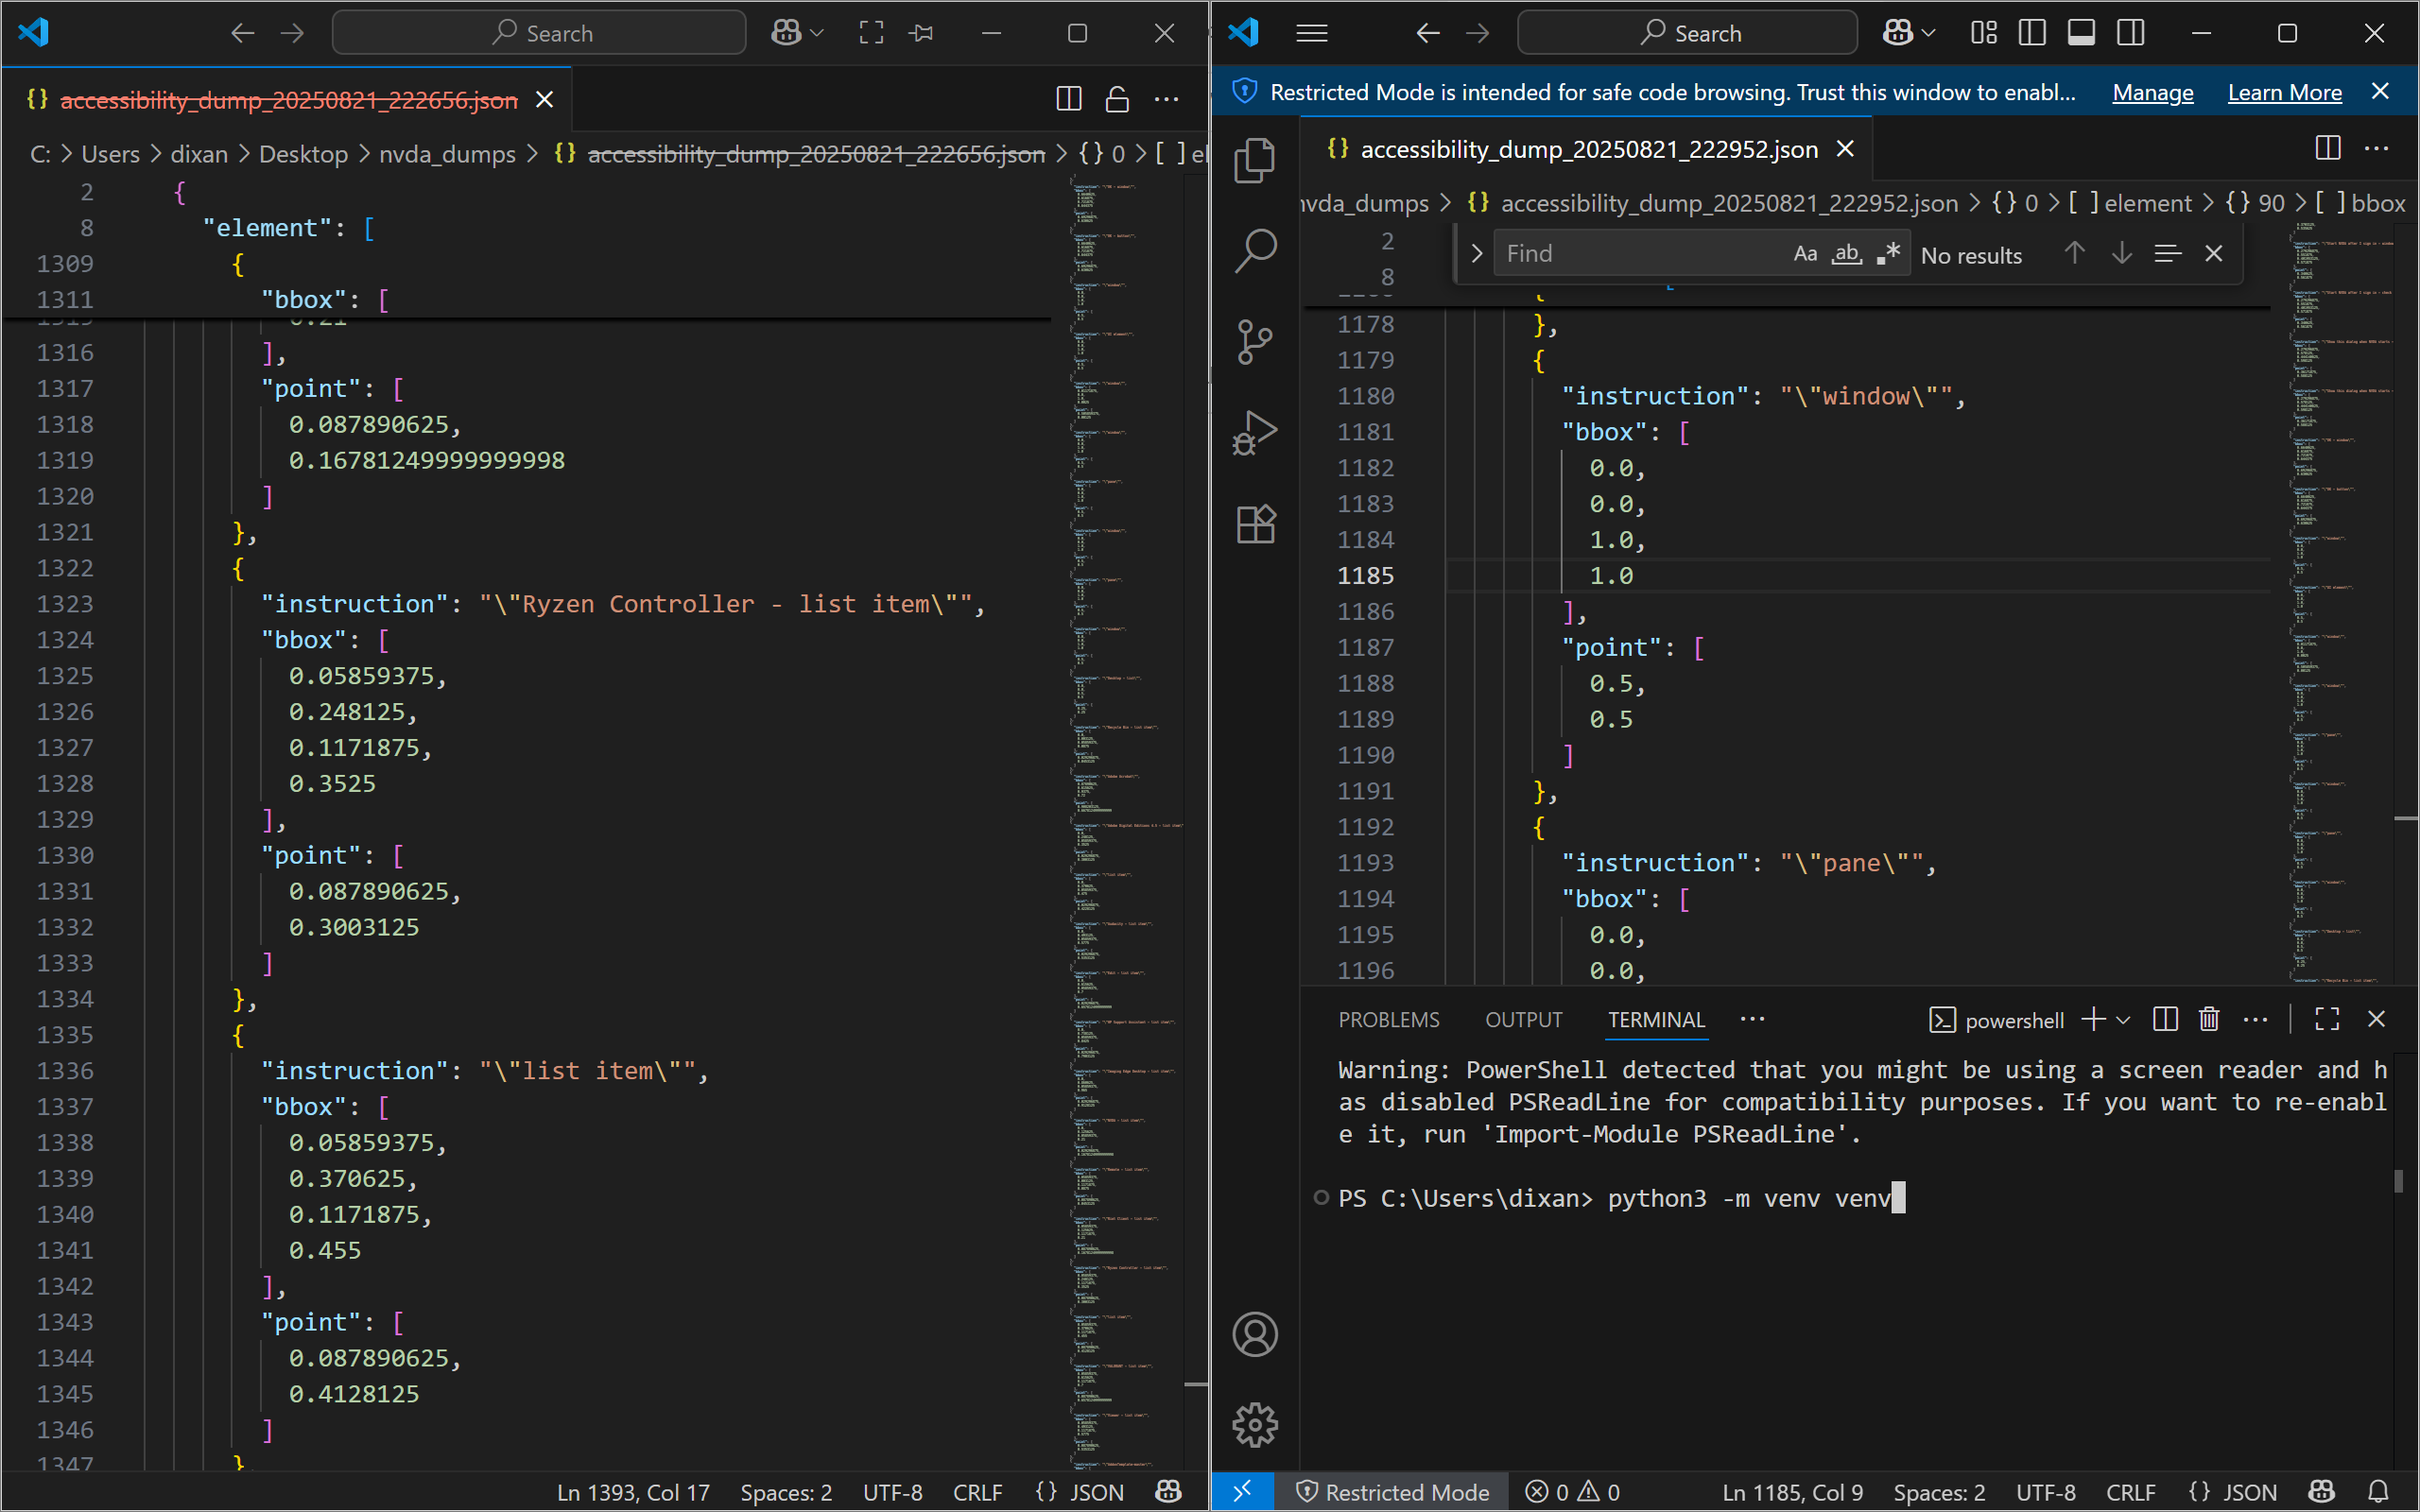
UI elements on screen:
"Desktop - window"
"Untitled document - Google Docs - window"
"System - menu bar - Contains commands to manipulate the window"
"System - menu item"
"title bar - value: Untitled document - Google Docs"
"Minimise - button - Moves the window out of the way"
"Maximise - button - Makes the window full screen"
"Close - button - Closes the window"
"Tom Holland and Gordon Ramsay Bond Over A Spicy Fried Chicken Sandwich - YouTube - window"
"System - menu bar - Contains commands to manipulate the window"
"System - menu item"
"title bar"
"Minimise - button - Moves the window out of the way"
"Maximise - button - Makes the window full screen"
"Close - button - Closes the window"
"Amazon.co.uk: Low Prices in Electronics, Books, Sports Equipment & more - window"
"System - menu bar - Contains commands to manipulate the window"
"System - menu item"
"title bar"
"Minimise - button - Moves the window out of the way"
"Maximise - button - Makes the window full screen"
"Close - button - Closes the window"
"Home - BBC News - window"
"System - menu bar - Contains commands to manipulate the window"
"System - menu item"
"title bar - value: Home - BBC News"
"Minimise - button - Moves the window out of the way"
"Maximise - button - Makes the window full screen"
"Close - button - Closes the window"
"window"
"Taskbar - pane"
"pane"
"Running applications - pane"
"accessibility_dump_20250821_222656.json - Visual Studio Code - window"
"accessibility_dump_20250821_222656.json - Visual Studio Code - pane"
"pane"
"Minimize - button"
"Maximize - button"
"Restore - button"
"pane"
"accessibility_dump_20250821_222656.json - Visual Studio Code - document"
"section"
"pane"
"Untitled document - Google Docs - Microsoft Edge - School - region"
"region"
"Minimise - button"
"Maximise - button"
"Restore - button"
"Close - button"
"region"
"Tab bar - tab control"
"Tab actions menu - button"
"region"
"Home - BBC News - tab - bbc.co.uk"
"Amazon.co.uk: Low Prices in Electronics, Books, Sports Equipment & more - tab - amazon.co.uk"
"Tom Holland and Gordon Ramsay Bond Over A Spicy Fried Chicken Sandwich - YouTube - tab - youtube.com"
"Untitled document - Google Docs - tab - docs.google.com"
"region"
"Search tabs - button"
"App bar - tool bar"
"region"
"Back - button - Press to go back (Alt+Left arrow), or open context menu to see history"
"Forward - button - Press to go forward (Alt+Right arrow), or open context menu to see history"
"Refresh - button - Refresh (Ctrl+R)"
"Home - button"
"grouping"
"View site information - button - Secure"
"Address and search bar - edit - Search or enter web address"
"region"
"Press Tab to search YouTube - grouping"
"region"
"Extensions - button"
"region"
"Favourites - button - Favourites (Ctrl+Shift+O)"
"School Profile - button - School"
"Settings and more (Alt+F) - button"
"Copilot (Ctrl+Shift+.) - button"
"Import favourites - button"
"Separator - separator"
"Main hub | Algorithms and Data - button - https://uob-cs-algorithms-ii.github.io"
"Menu containing hidden favourites - button - Hidden favourites"
"Other favourites - button"
"Separator - separator"
"region"
"Tab actions menu - button"
"region"
"Welcome to NVDA - window"
"title bar - value: Welcome to NVDA"
"Close - button - Closes the window"
"Welcome to NVDA - dialog - Welcome to NVDA!
Most commands for controlling NVDA require you to hol..."
"Welcome to NVDA! - window"
"Welcome to NVDA! - text"
"Most commands for controlling NVDA require you to hold down the NVDA key while pressing other key..."
"Options - window"
"Options - grouping"
"Keyboard layout: - window"
"Keyboard layout: - text"
"Keyboard layout: - window"
"Keyboard layout: - combo box - value: laptop"
"Keyboard layout: - text - value: laptop"
"Open - button"
"Use CapsLock as an NVDA modifier key - window"
"Use CapsLock as an NVDA modifier key - check box"
"Start NVDA after I sign in - window"
"Start NVDA after I sign in - check box"
"Show this dialog when NVDA starts - window"
"Show this dialog when NVDA starts - check box"
"OK - window"
"OK - button"
"window"
"UI element"
"window"
"pane"
"window"
"pane"
"window"
"Desktop - list"
"Recycle Bin - list item"
"Adobe Acrobat - list item"
"Adobe Digital Editions 4.5 - list item"
"Audacity - list item"
"Edit - list item"
"HP Support Assistant - list item"
"Imaging Edge Desktop - list item"
"NVDA - list item"
"Remote - list item"
"Riot Client - list item"
"Ryzen Controller - list item"
"Steam - list item"
"VALORANT - list item"
"Viewer - list item"
"AddonTemplate-master - list item"
"nvda_dumps - list item"
"Screenshots - list item"
"treetojson - list item"
"Tree2JSON.nvda-addon - list item"
"treetojson.zip - list item"